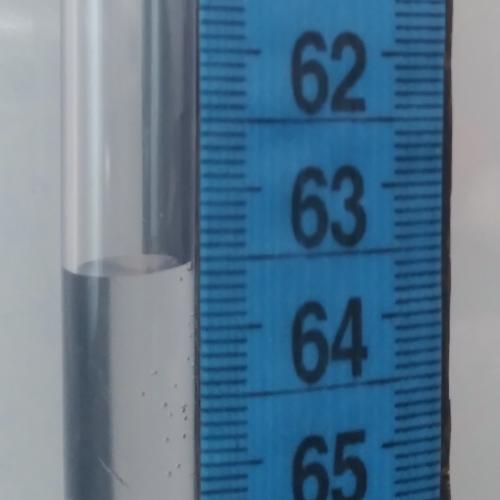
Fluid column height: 63.5 cm